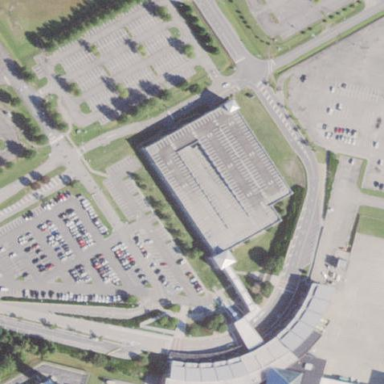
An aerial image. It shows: Multi-storey parking building.